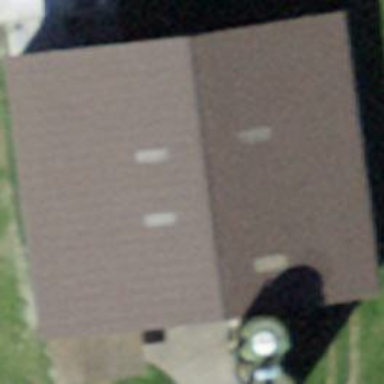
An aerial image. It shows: Barn.